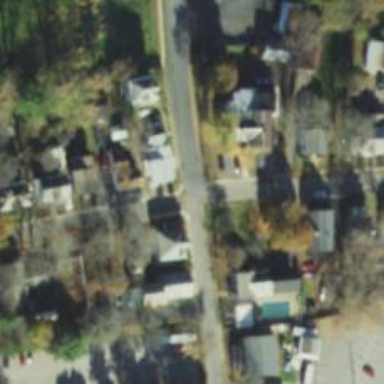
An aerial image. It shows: Residential road with sidewalk on the left.